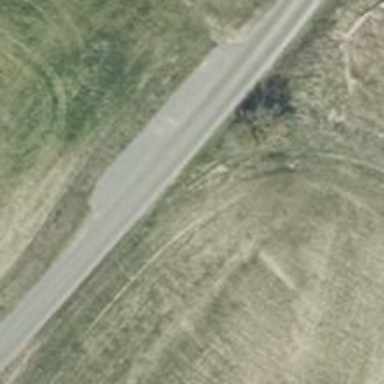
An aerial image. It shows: Passing place on the road.